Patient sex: M
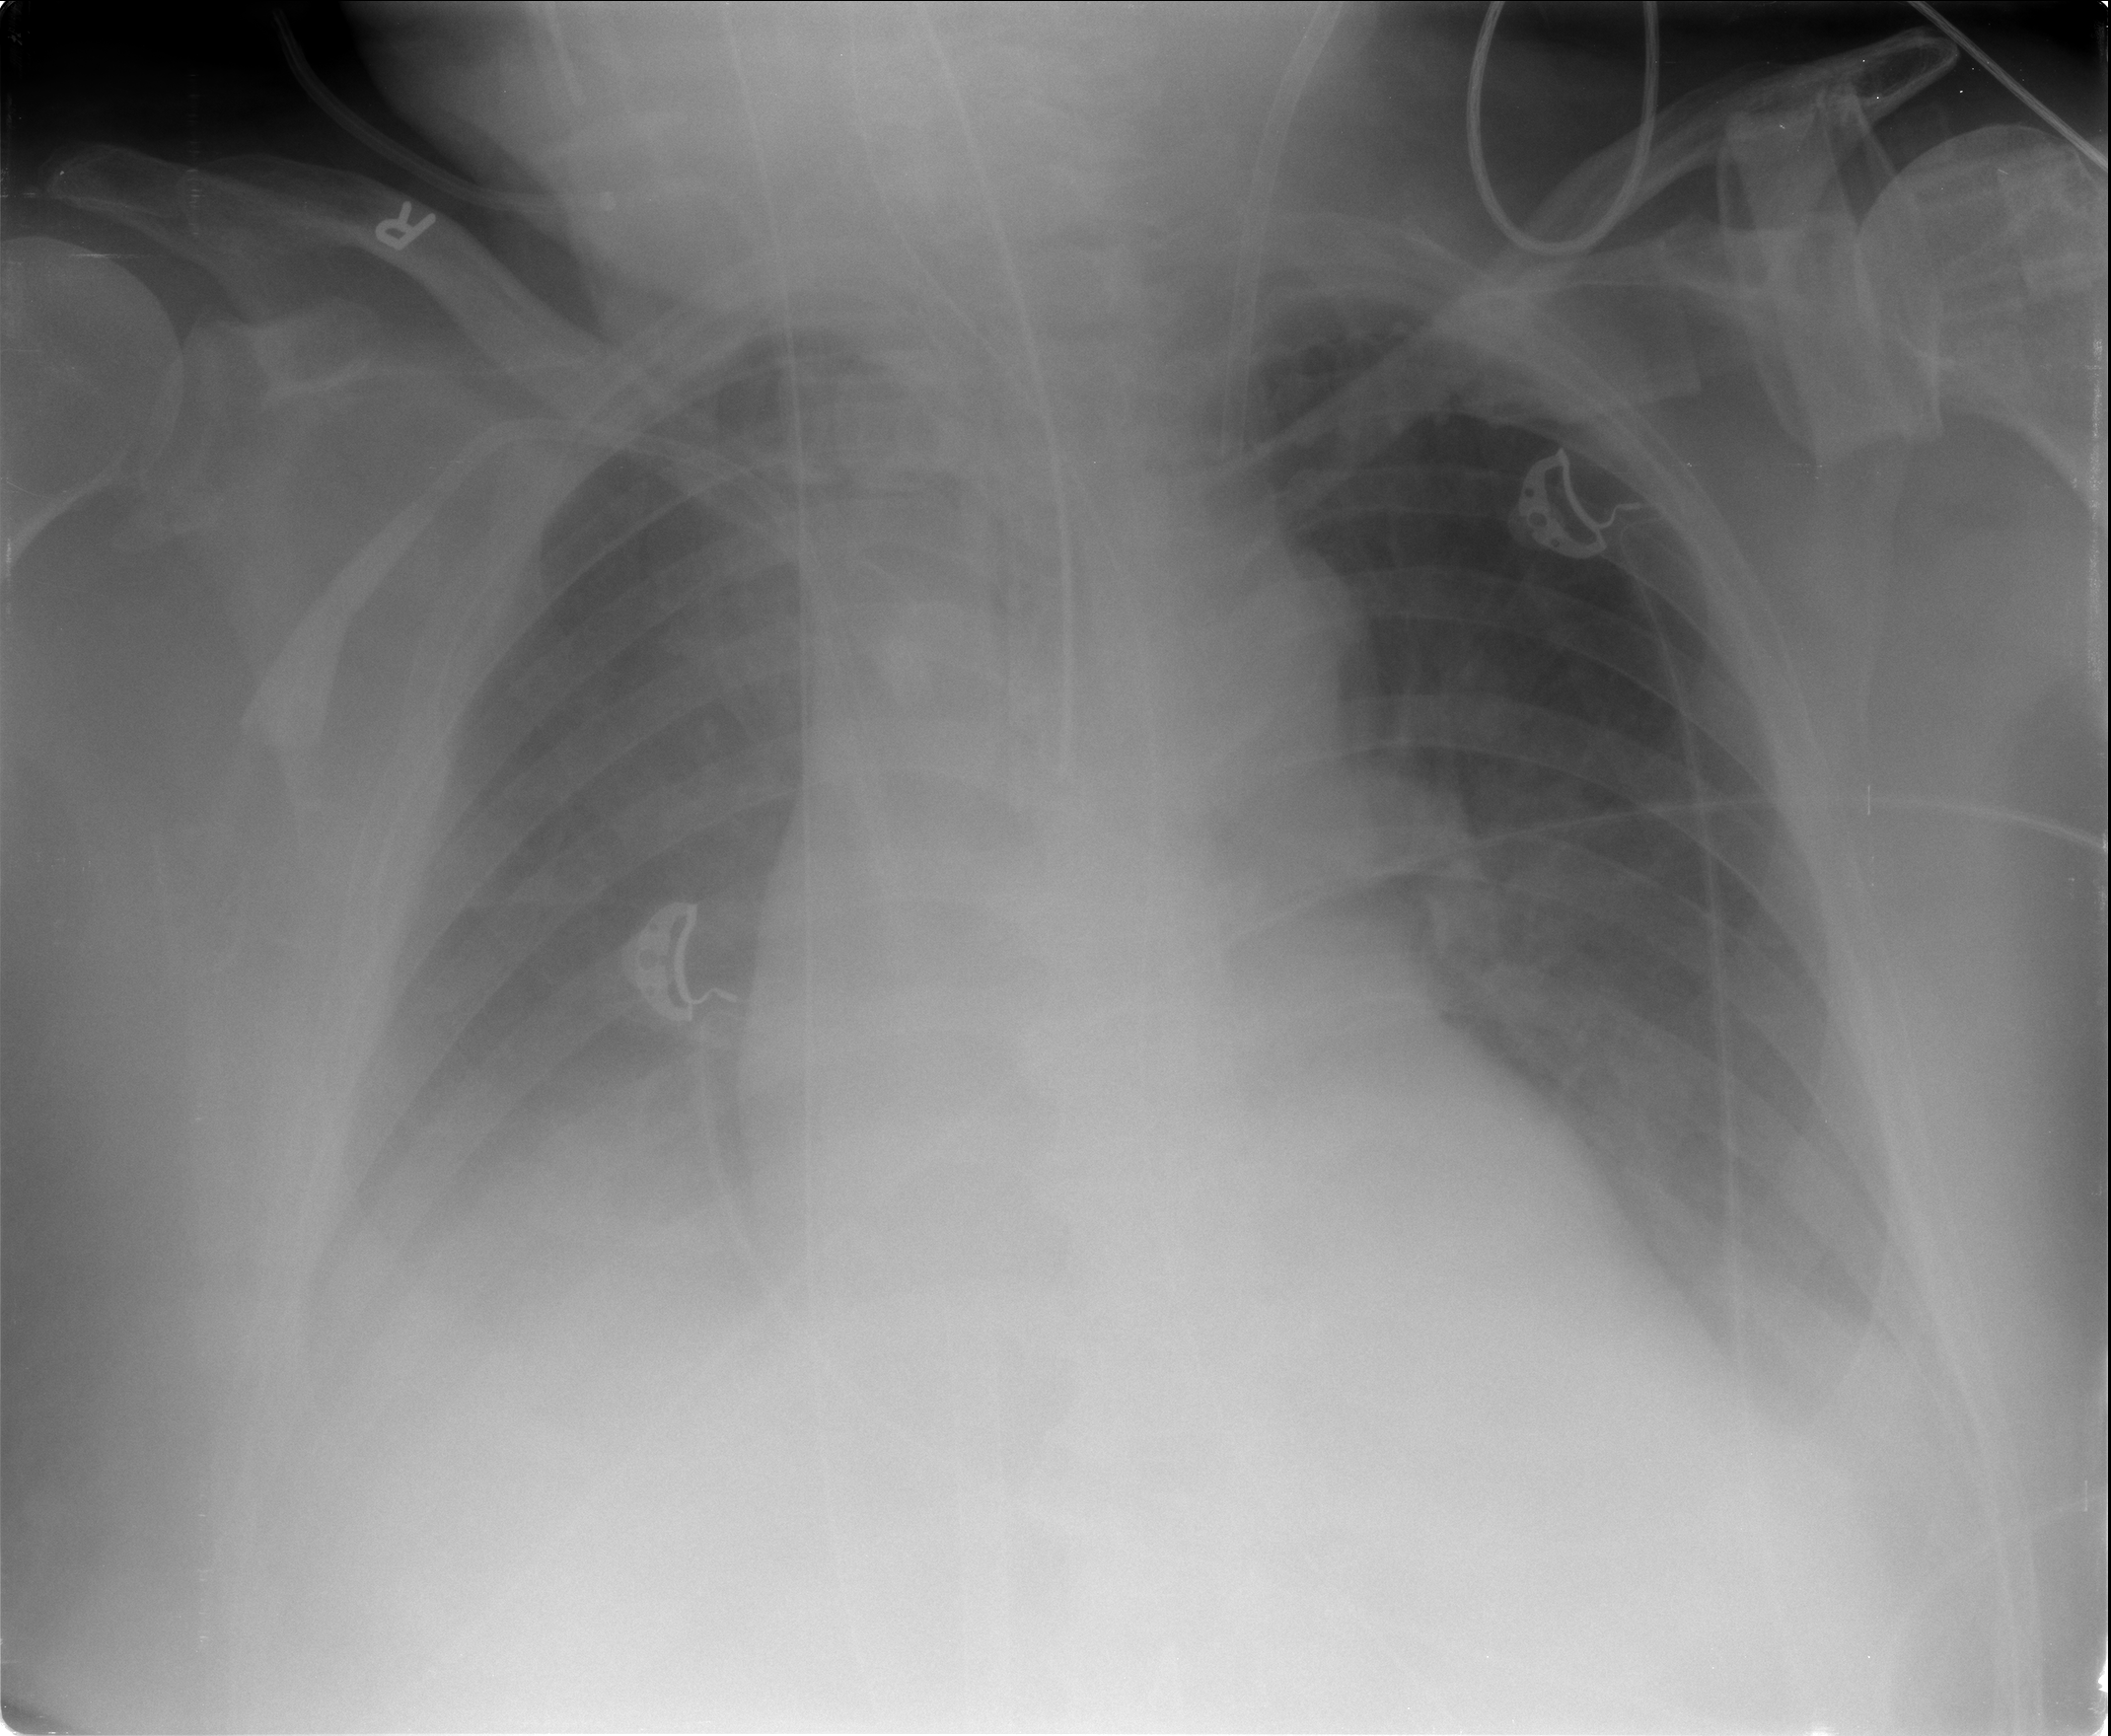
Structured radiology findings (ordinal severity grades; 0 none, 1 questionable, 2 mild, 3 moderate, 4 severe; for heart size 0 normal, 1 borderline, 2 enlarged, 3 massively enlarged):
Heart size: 2
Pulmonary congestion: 2
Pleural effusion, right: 3
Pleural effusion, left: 2
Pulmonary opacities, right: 1
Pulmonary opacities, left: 0
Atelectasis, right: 2
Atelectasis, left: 2